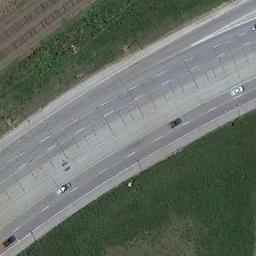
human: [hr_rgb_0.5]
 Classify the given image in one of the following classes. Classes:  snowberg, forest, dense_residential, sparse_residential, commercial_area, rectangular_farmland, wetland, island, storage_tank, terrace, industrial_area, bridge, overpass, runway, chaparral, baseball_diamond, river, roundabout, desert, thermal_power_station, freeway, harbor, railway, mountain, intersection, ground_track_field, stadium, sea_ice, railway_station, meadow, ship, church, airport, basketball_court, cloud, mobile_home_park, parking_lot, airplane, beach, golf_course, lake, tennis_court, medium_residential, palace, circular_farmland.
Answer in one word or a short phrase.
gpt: freeway